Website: lowes
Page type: billing-address
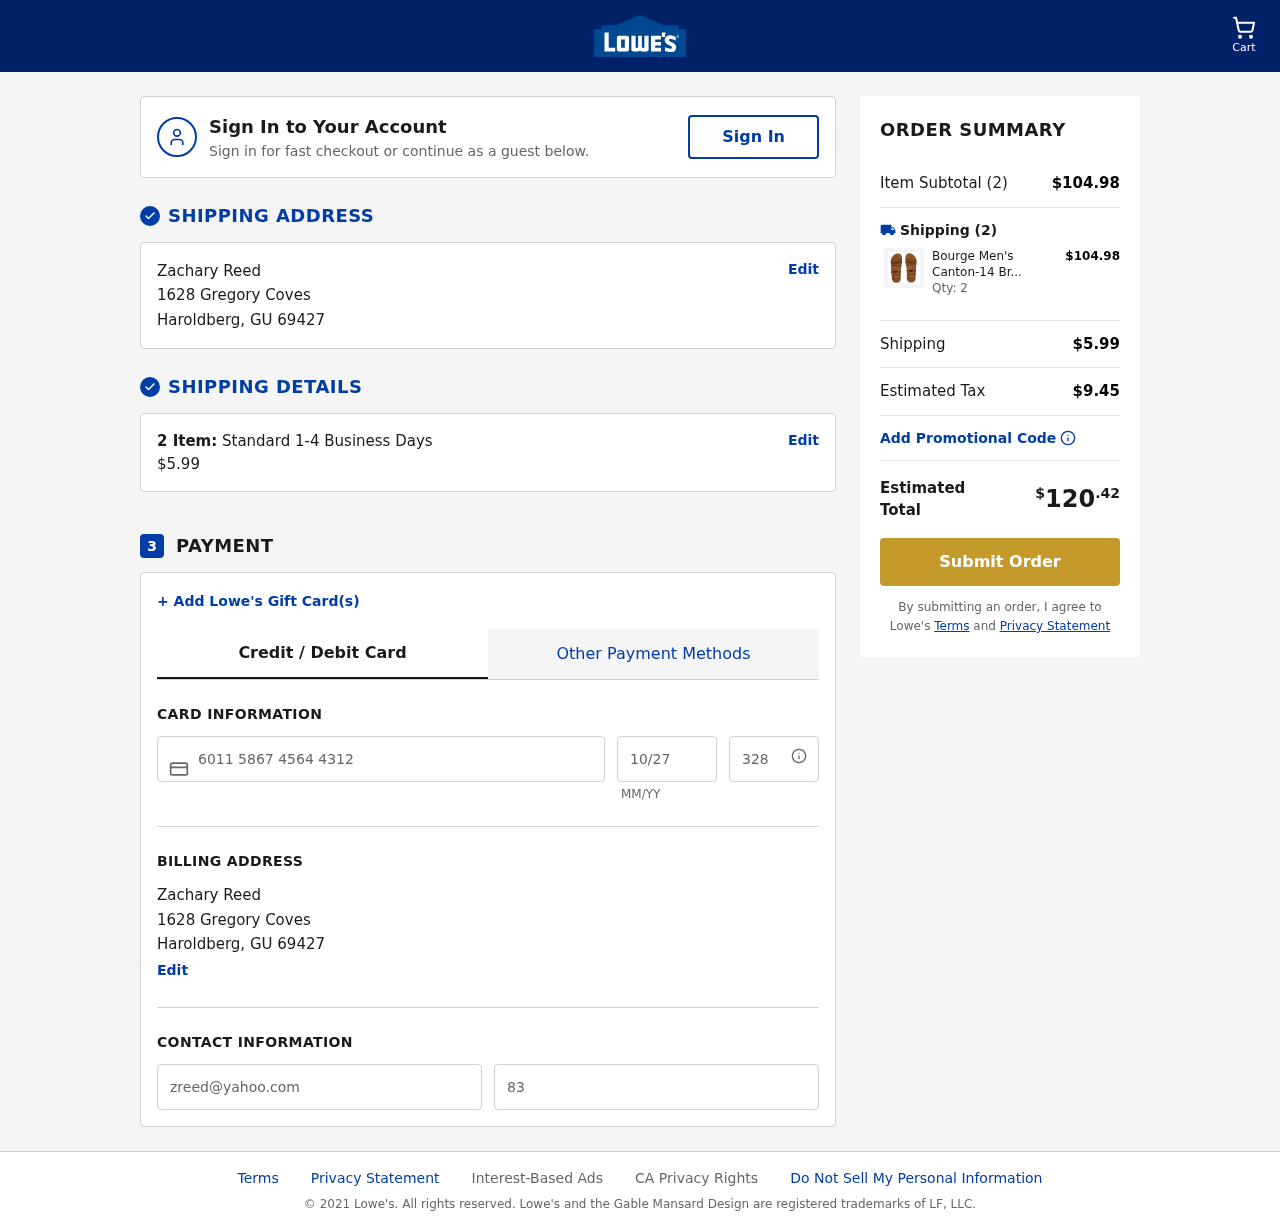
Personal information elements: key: PII_CARD_CVV
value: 328
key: PII_CARD_EXPIRY
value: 10/27
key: PII_CARD_NUMBER
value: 6011 5867 4564 4312
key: PII_CITY
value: Haroldberg
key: PII_EMAIL
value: zreed@yahoo.com
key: PII_FULLNAME
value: Zachary Reed
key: PII_PHONE
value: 8349787762
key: PII_POSTCODE
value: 69427
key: PII_STATE_ABBR
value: GU
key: PII_STREET
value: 1628 Gregory Coves
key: PII_FULLNAME2
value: Zachary Reed
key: PII_CITY2
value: Haroldberg
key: PII_STATE_ABBR2
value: GU
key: PII_POSTCODE_FULL
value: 69427
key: PII_POSTCODE_NUMERIC
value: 69427
Product elements: key: PRODUCT1_NAME
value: Bourge Men's Canton-14 Brown Floaters-7 UK (41 EU) (8 US) (Canton-14-07)
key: PRODUCT1_PRICE
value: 52.49
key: PRODUCT1_QUANTITY
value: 2
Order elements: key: ORDER_NUM_ITEMS
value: Cart
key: ORDER_NUM_ITEMS
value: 2 Item:
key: ORDER_NUM_ITEMS
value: Item Subtotal (2)
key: ORDER_SHIPPING_COST
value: $5.99
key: ORDER_SUBTOTAL
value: $104.98
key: ORDER_TAX
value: $9.45
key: ORDER_TOTAL
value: $120.42